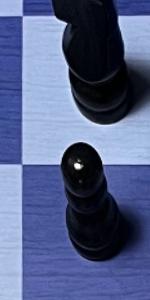
Label: Pawn_Black